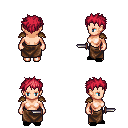
a pixel art fantasy rpg character, female body template, human, light skin, leather shoulder armor, robe skirt, ruby red bedhead hairstyle, black slippers, dagger, four views (front, back, left, right), 2x2 character sprite sheet, small pixel art, hard edges, no anti-aliasing